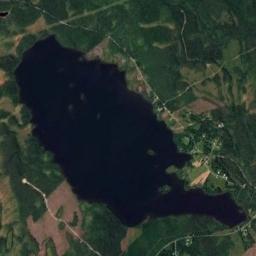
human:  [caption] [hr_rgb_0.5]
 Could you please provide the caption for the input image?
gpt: There are many trees around the lake .

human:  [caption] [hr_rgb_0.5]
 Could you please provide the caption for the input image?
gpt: The lake lies on a flat ground covered with vegetation and the water is dark blue .

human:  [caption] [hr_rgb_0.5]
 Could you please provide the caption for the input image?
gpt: The lake is irregular in shape .

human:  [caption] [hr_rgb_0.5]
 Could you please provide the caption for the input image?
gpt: There is an irregular blue lake on the ground with lush green vegetation .

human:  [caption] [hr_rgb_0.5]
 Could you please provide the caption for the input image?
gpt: There are green meadows and some bare land around the lake .